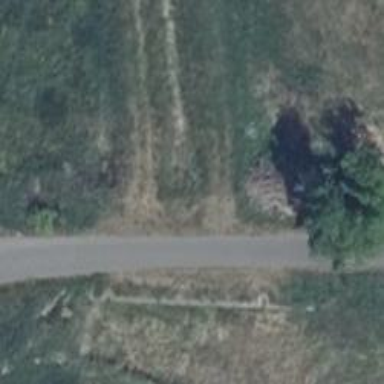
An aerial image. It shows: Culvert tunnel.